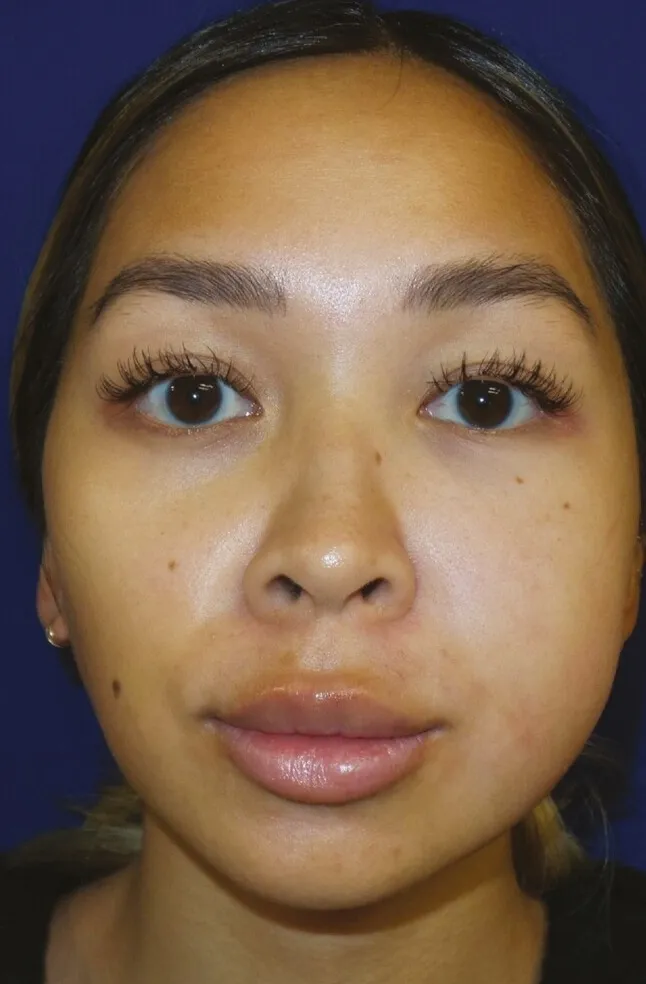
Representative anteroposterior photograph of a 25-year-old female patient who underwent intraoral buccal fat pad removal surgery. This is a 2-week postoperative photograph taken at the time of initial consultation after a referral from another provider. The photograph illustrates the abnormal and asymmetric swelling of the left hemiface.
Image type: medical_photograph (other_medical_photograph)